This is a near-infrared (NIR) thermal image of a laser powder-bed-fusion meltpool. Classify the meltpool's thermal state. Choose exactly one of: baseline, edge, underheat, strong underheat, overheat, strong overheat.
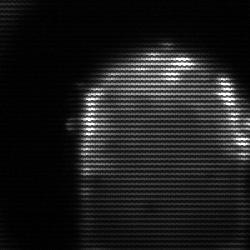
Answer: baseline